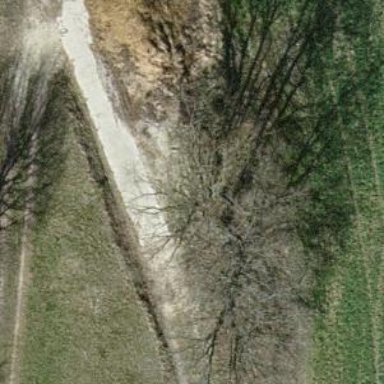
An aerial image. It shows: Broadleaved tree with lush foliage.